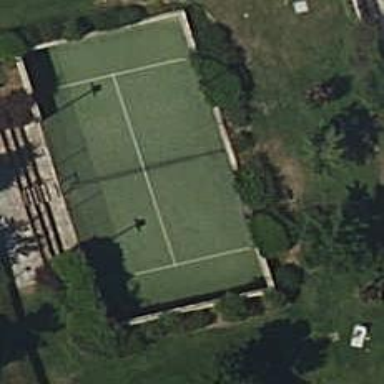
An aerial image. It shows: Tennis court in leisure pitch.